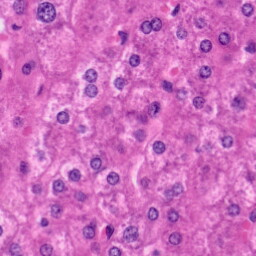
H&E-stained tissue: Liver